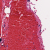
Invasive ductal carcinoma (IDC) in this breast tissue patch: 0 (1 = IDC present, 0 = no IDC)